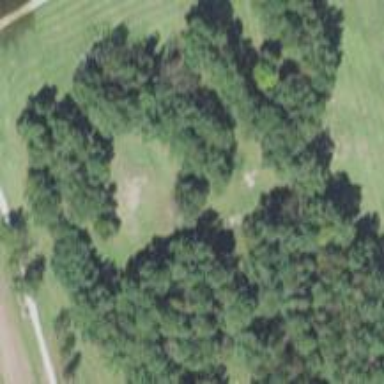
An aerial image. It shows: Disc golf basket.